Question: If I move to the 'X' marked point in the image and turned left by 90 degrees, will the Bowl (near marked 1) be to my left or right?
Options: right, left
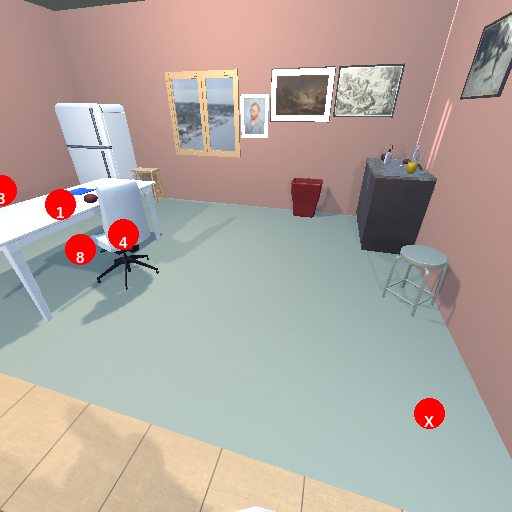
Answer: right